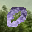
Label: 0